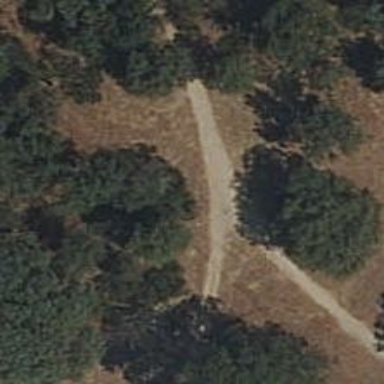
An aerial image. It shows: Dirt path.